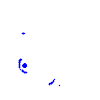
Particle: pion